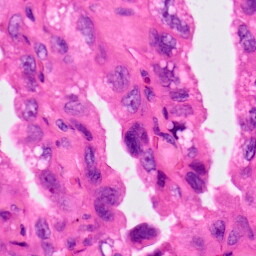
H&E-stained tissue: Lung